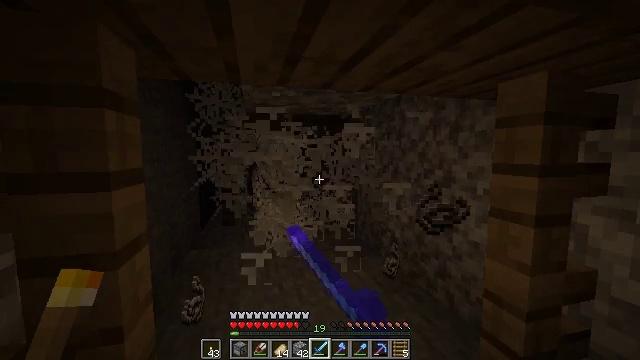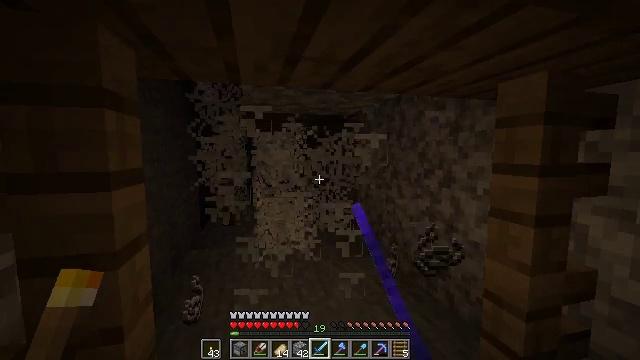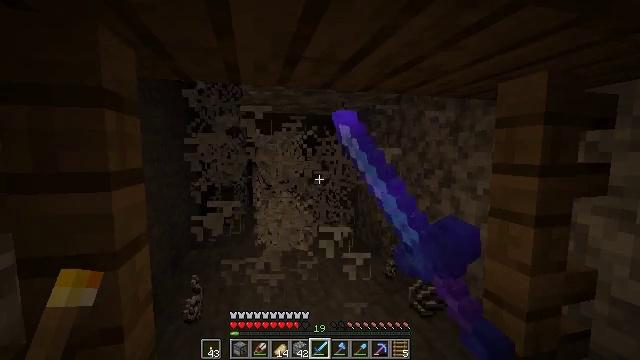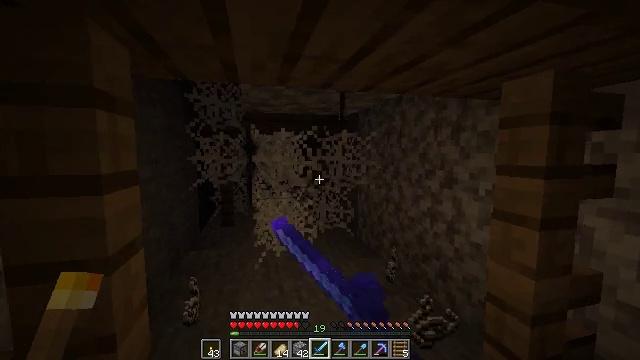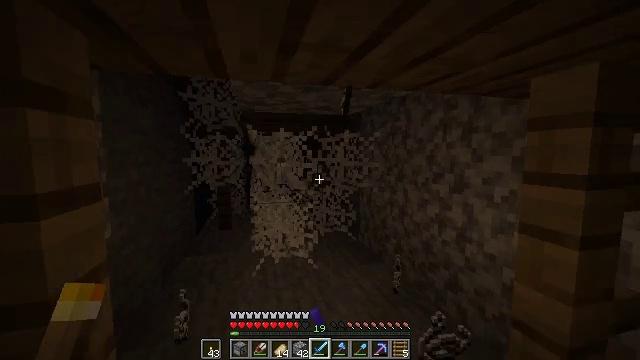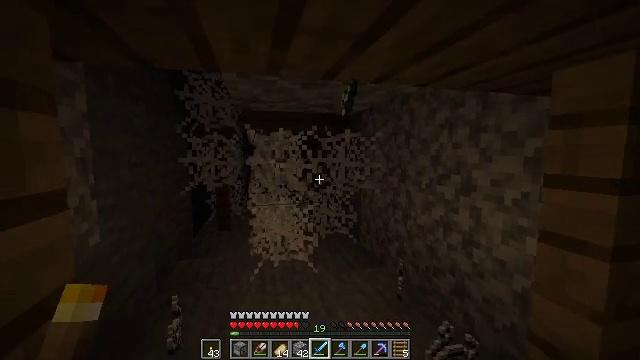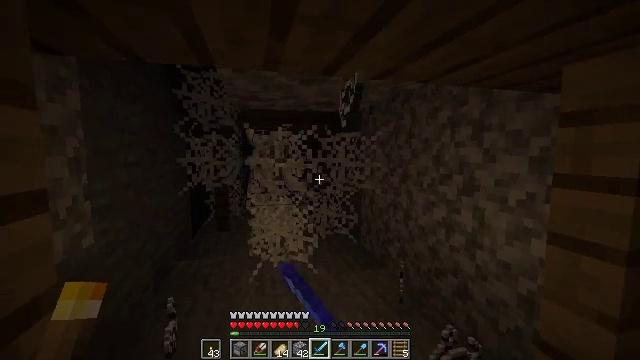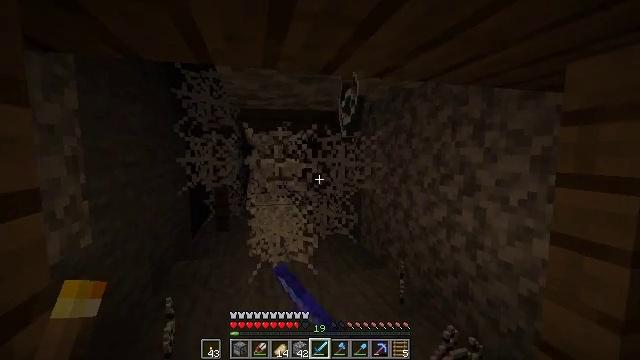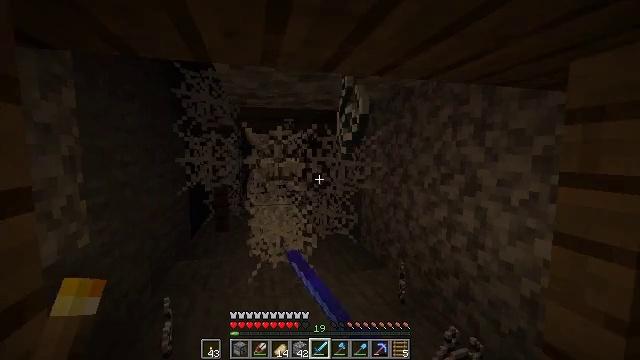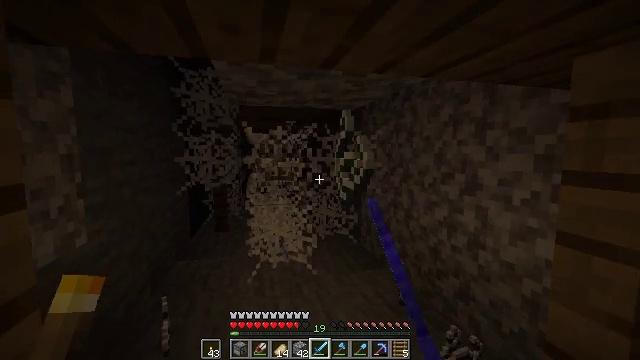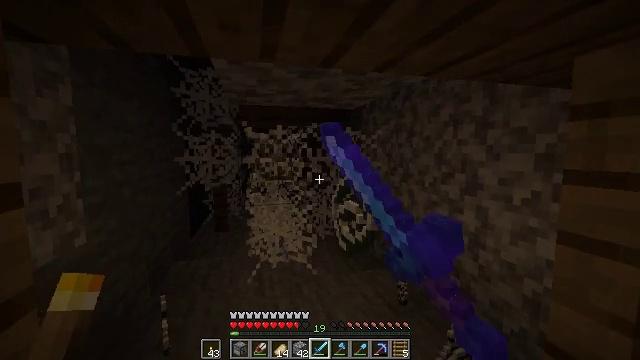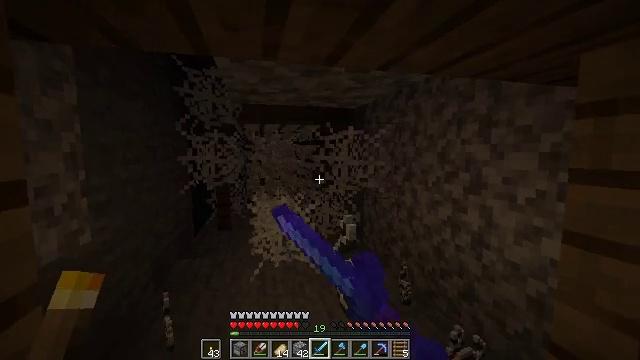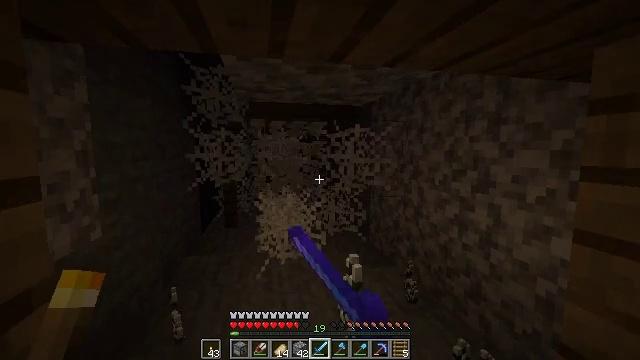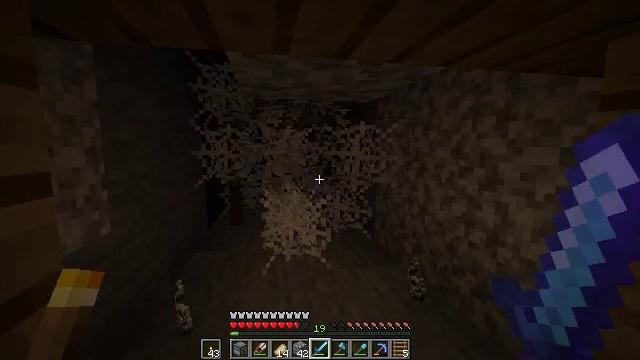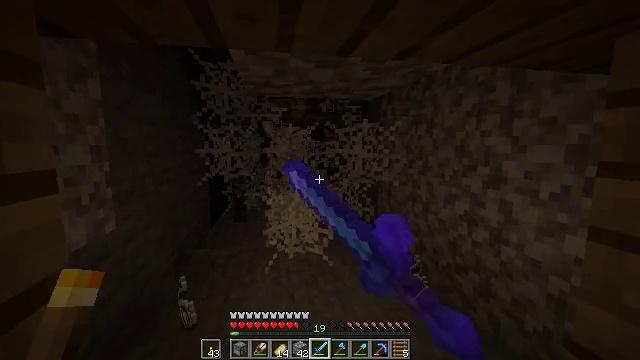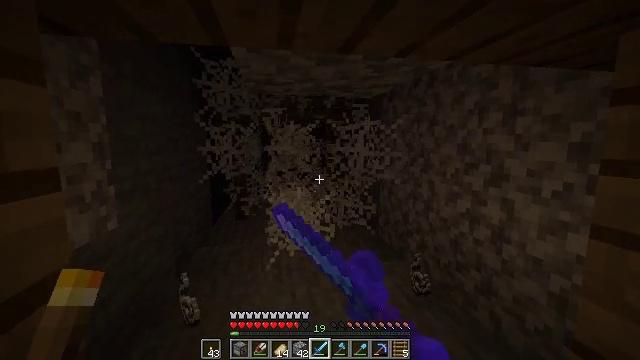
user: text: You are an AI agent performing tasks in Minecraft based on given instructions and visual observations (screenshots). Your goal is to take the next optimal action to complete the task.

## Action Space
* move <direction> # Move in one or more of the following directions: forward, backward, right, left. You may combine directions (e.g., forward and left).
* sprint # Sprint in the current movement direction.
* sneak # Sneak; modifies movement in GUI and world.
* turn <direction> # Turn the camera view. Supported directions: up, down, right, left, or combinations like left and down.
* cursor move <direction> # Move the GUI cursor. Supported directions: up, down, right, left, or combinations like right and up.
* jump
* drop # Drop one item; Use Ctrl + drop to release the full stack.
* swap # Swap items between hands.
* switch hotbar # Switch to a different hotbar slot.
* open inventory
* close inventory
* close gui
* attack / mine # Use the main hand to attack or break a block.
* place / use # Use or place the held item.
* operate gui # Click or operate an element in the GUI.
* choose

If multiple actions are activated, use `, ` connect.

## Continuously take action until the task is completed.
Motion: motion action
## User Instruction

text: Mine the cobweb to clear the path.
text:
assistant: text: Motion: attack / mine
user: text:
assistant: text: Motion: attack / mine
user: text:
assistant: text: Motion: move forward, attack / mine
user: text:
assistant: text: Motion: move forward, attack / mine
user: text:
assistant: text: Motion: attack / mine
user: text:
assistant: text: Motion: attack / mine
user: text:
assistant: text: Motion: attack / mine
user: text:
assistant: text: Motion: attack / mine
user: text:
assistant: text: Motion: attack / mine
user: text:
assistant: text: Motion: attack / mine
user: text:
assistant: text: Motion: attack / mine
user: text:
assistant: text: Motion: turn left, attack / mine
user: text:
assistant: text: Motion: turn left, attack / mine
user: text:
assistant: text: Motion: attack / mine
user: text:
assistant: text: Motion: attack / mine
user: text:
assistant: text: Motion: turn down, attack / mine
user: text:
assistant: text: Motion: turn down, attack / mine
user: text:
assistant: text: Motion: turn down, attack / mine
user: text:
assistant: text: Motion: turn down, attack / mine
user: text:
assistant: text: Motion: attack / mine
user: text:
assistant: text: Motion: attack / mine
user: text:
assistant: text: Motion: attack / mine
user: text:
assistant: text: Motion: attack / mine
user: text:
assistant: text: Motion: attack / mine
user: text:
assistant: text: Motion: attack / mine
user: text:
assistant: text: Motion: attack / mine
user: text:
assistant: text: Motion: turn right, attack / mine
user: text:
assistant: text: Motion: turn right, attack / mine
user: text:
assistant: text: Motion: turn right and up, attack / mine
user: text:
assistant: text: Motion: turn right and up, attack / mine